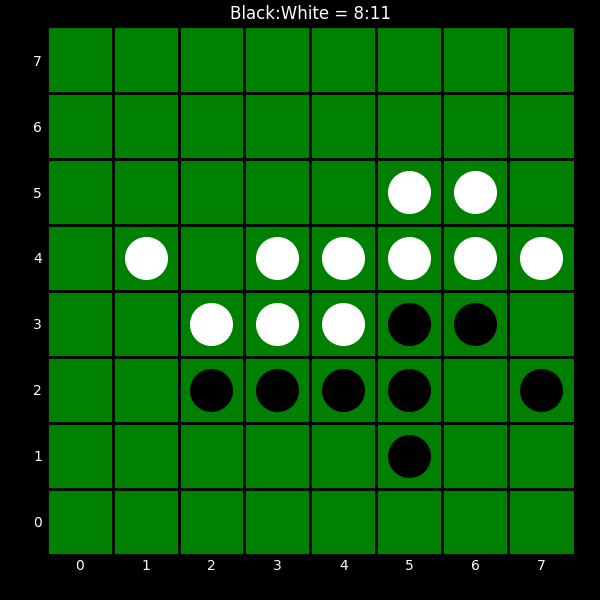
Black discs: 8
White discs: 11